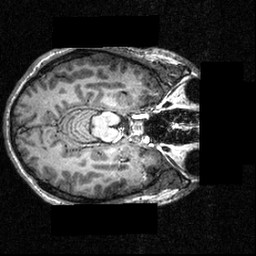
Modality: T1w
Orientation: axial
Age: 21
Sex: male
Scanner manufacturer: siemens
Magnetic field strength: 3.951 T
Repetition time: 1.5 s
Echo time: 0.00335 s